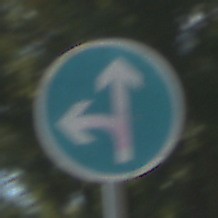
Verkehrszeichen: VorgeschriebeneFahrtrichtungGeradeausOderLinks
Umgebung: Outdoor, Nature
Tageszeit: MorningAfternoon
Wetter: PartlyCloudy
Licht: Natural
Jahreszeit: NotSpecified
Kontrast: HighContrast